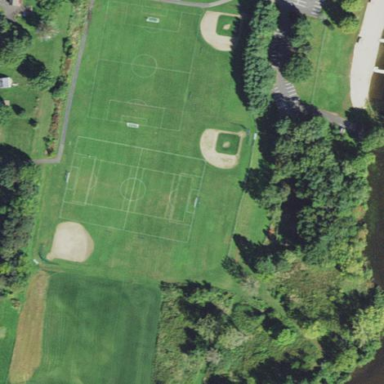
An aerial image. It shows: Baseball pitch for leisure land.